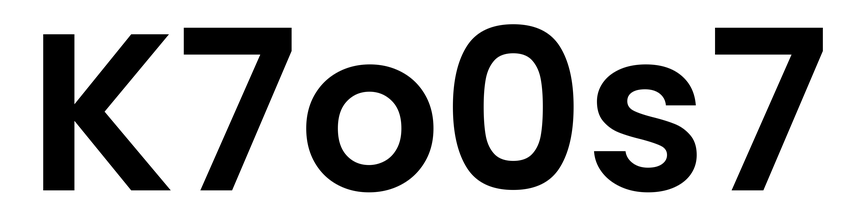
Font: Poppins-SemiBold